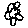
Label: flower